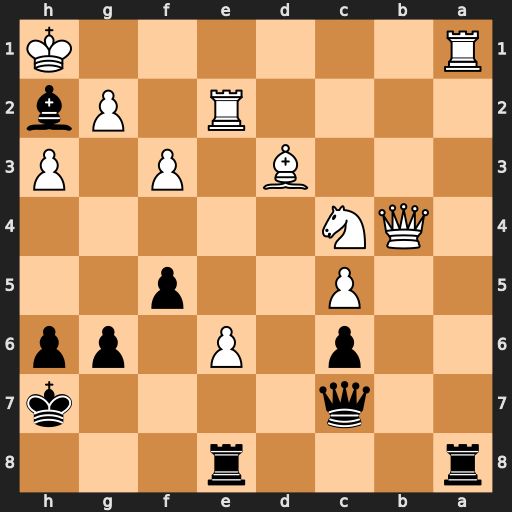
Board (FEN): r3r3/2q4k/2p1P1pp/2P2p2/1QN5/3B1P1P/4R1Pb/R6K
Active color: b
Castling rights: -
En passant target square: -
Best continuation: Rxa1+